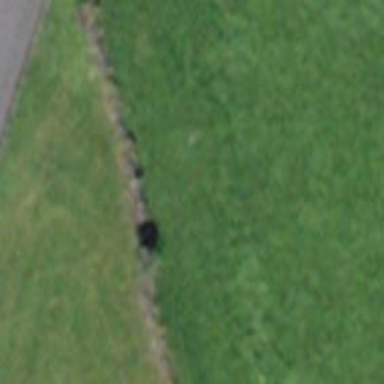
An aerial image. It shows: Dry stone wall barrier.